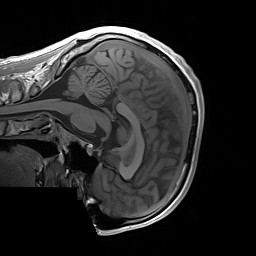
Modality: T1w
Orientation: sagittal
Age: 30
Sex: male